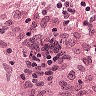
Metastatic tissue present: no